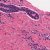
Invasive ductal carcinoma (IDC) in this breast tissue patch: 0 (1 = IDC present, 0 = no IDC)